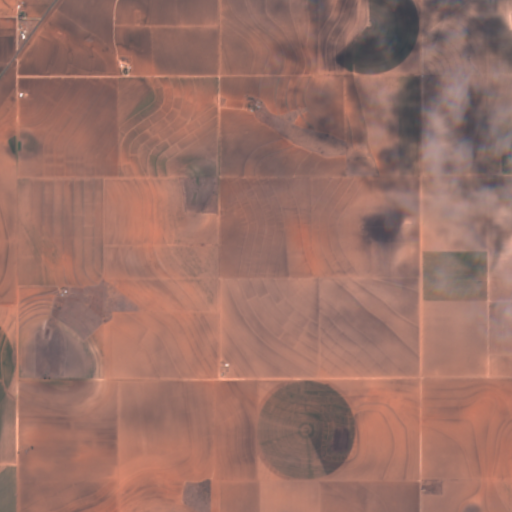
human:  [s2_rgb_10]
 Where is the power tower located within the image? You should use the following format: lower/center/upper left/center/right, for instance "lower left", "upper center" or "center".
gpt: The power tower is located in the left of the image.
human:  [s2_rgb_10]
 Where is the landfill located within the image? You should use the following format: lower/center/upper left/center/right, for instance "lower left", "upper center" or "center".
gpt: There is no landfill in the image.